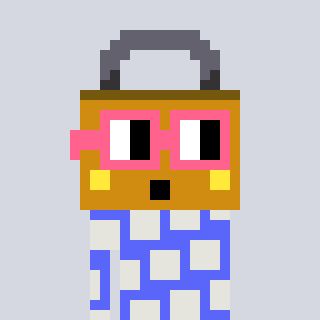
a pixel art character with square pink glasses, a lock-shaped head and a purple-colored body on a cool background